Question:
I want to do the above in SQL Server 2008. Any ideas?
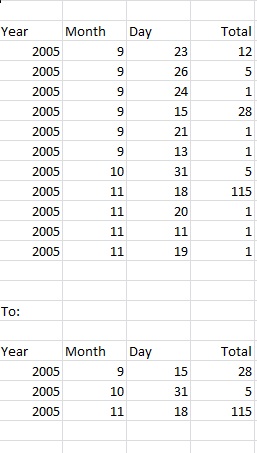
Answer: Like this?
Setup:
'''
declare @MyTable table(Year int, Month int, Day int, Total int)
insert @MyTable
values
(2005, 9, 23, 12),
(2005, 9, 26, 5),
(2005, 9, 24, 1),
(2005, 9, 15, 28),
(2005, 9, 21, 1),
(2005, 9, 13, 1),
(2005, 10, 31, 5),
(2005, 11, 18, 115),
(2005, 11, 20, 1),
(2005, 11, 11, 1),
(2005, 11, 19, 1)
'''
Query:
'''
;with cte
as
(
select *,
row_number() over(partition by Year, Month order by Total desc) RowNumber
from @MyTable
)
select Year, Month, Day, Total
from cte
where RowNumber = 1
'''
Output:
'''
Year Month Day Total
----------- ----------- ----------- -----------
2005 9 15 28
2005 10 31 5
2005 11 18 115
'''